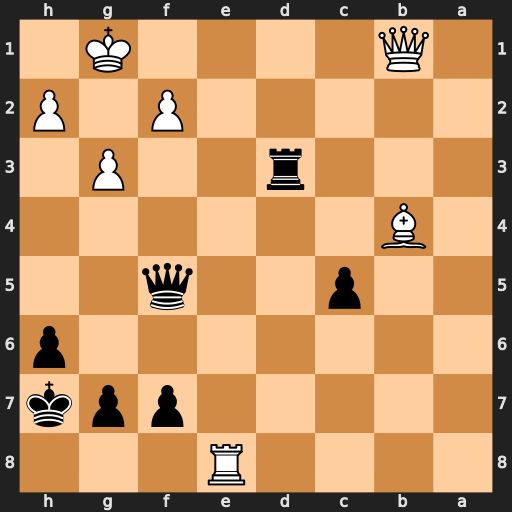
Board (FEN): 4R3/5ppk/7p/2p2q2/1B6/3r2P1/5P1P/1Q4K1
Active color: b
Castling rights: -
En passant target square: -
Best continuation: Rxg3+ fxg3 Qxb1+